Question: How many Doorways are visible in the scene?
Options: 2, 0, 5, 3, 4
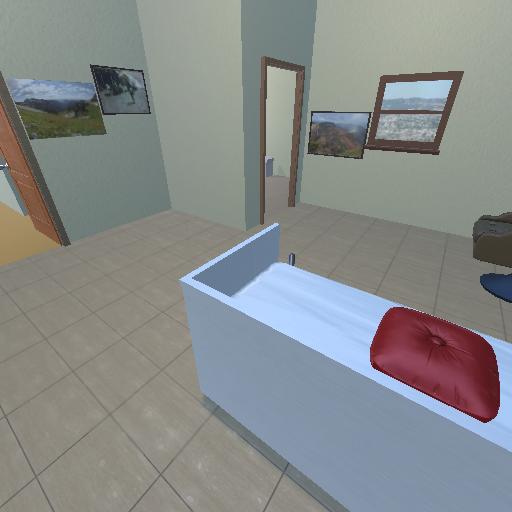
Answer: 2